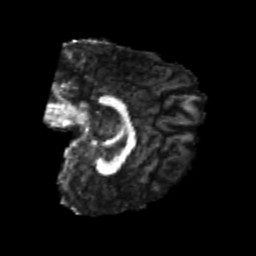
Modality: FA
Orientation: sagittal
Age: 22
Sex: female
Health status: healthy
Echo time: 0.074 s